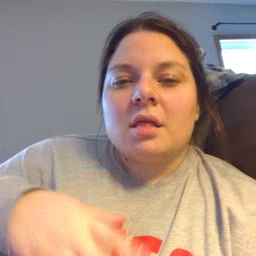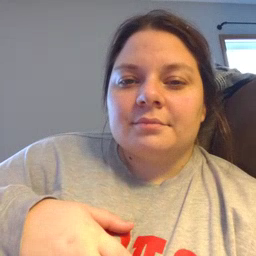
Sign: fall